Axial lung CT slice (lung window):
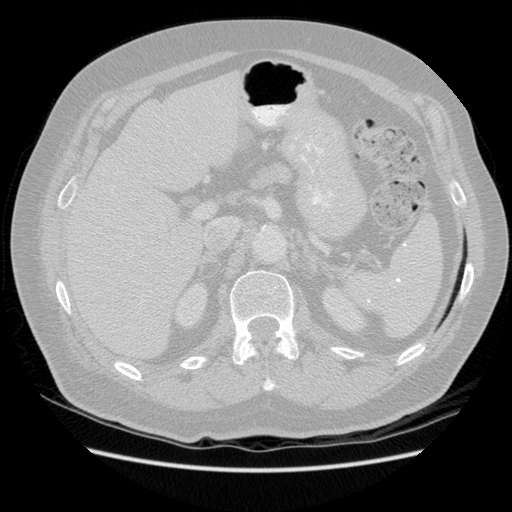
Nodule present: no